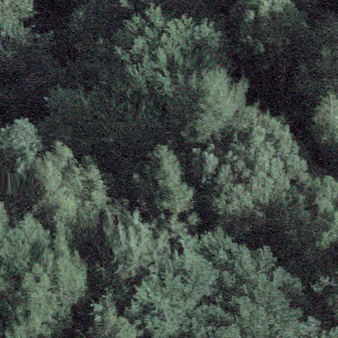
Label: other